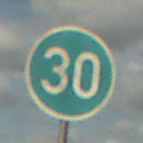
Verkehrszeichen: VorgeschriebeneMindestgeschwindigkeit
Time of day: Midday
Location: Outdoor (RoadRail)
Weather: PartlyCloudy
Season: NotSpecified
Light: Natural